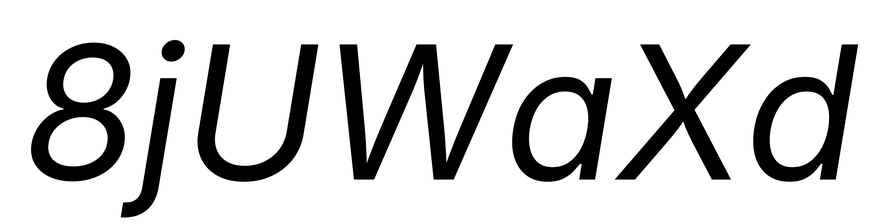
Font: Inter-Italic_Italic